Aerial crown-view tile of a tropical tree (Barro Colorado Island, Panama), acquired 20250414:
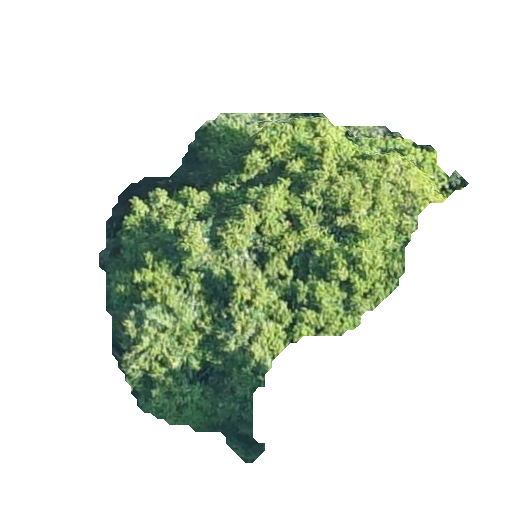
Species: Protium stevensonii
GBIF accepted scientific name: Tetragastris panamensis
Crown area: 107.955 m²